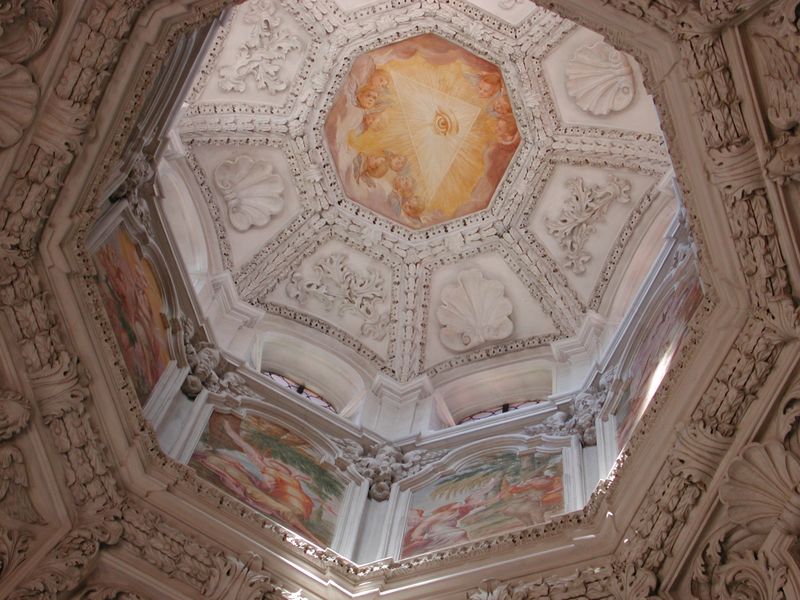
Titel: Deckenfresken im St. Fridolinsmünster in Bad Säckingen
Künstler: Franz Joseph Spiegler
Standort: Bad Säckingen, St. Fridolinsmünster (EU - D - BW)
Schlagwörter: blätter, flügel, gemälde, gott, himmel, laub, weiß, wolken, dreieck, fenster, frankreich, köpfe, licht, blick, malerei, ornament, architektur, barock, felder, brüstung, kirche, auge, decke, innen, girlande, engel, deutschland, relief, farbig, italien, kuppel, ornamente, stuck, foto, kirchen, umgang, gewölbe, bayern, fries, sims, fresken, kassetten, muschel, deckengemälde, fresko, wien, muscheln, putten, putti, achteck, achteckig, arkanthus, rocaille, jesuiten, gottes, kirchhe